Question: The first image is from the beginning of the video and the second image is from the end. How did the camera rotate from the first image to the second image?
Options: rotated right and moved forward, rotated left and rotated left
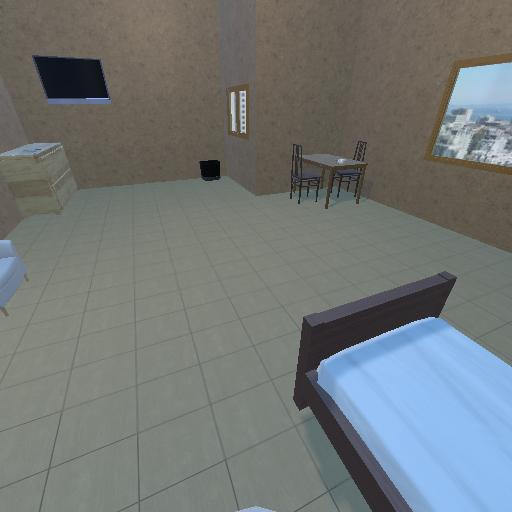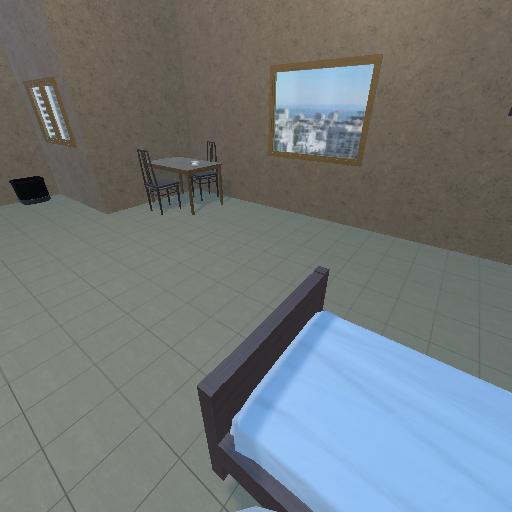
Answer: rotated right and moved forward